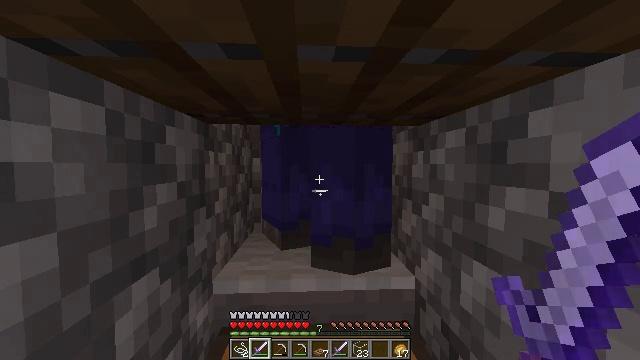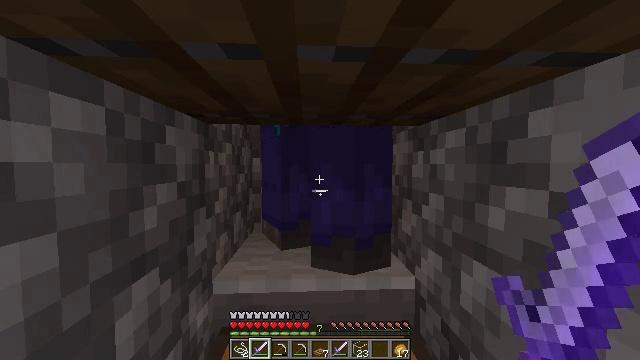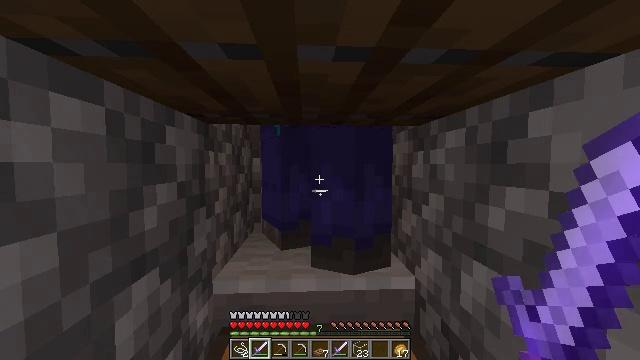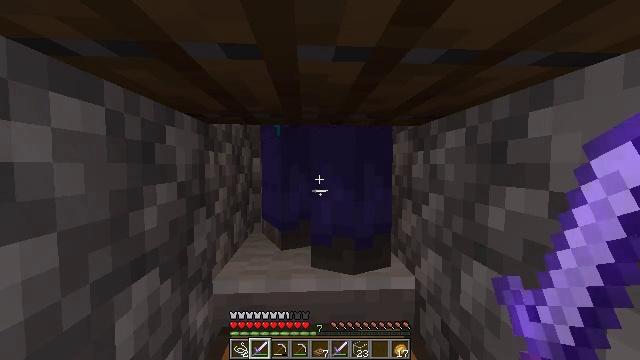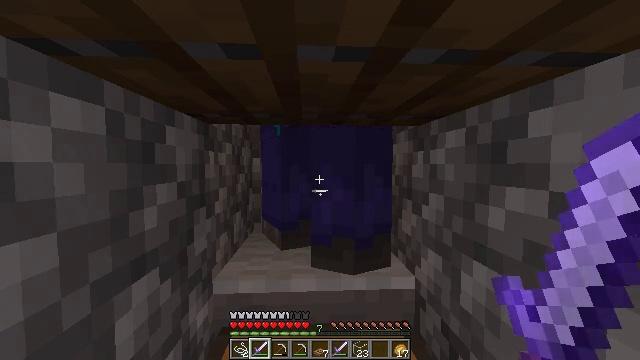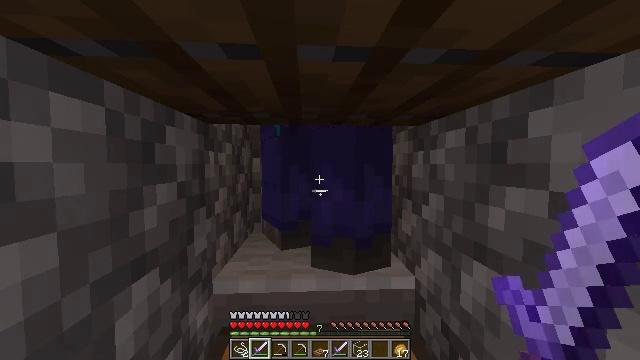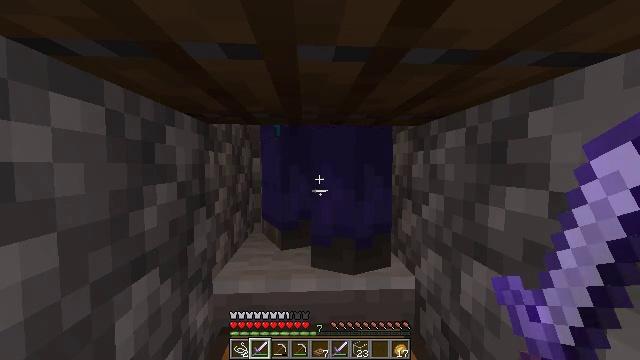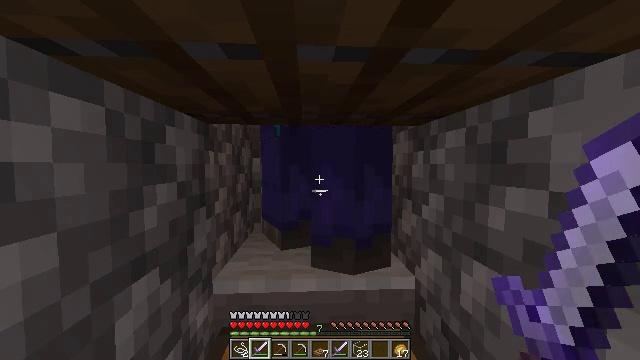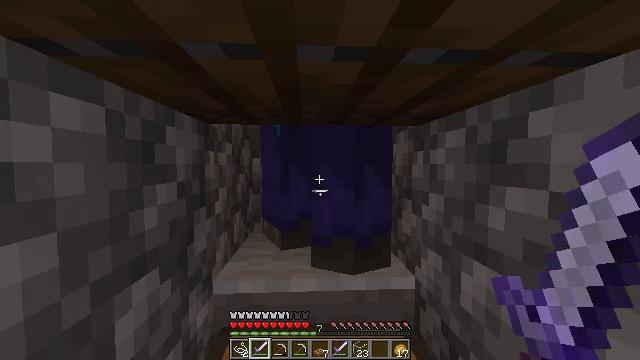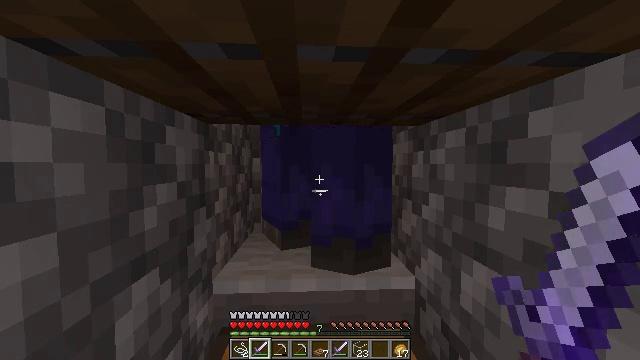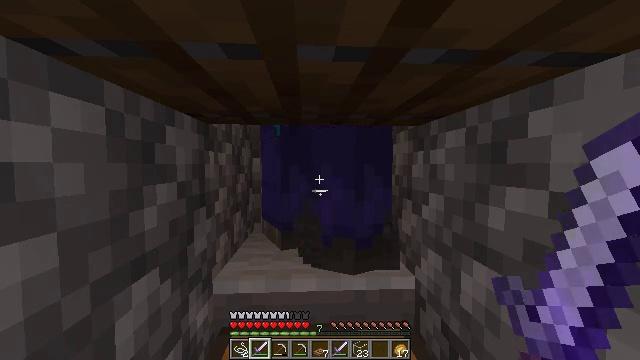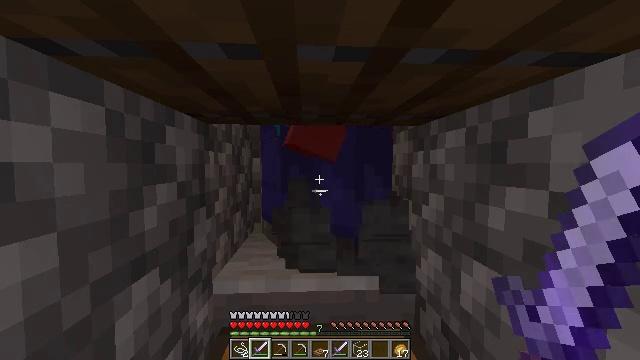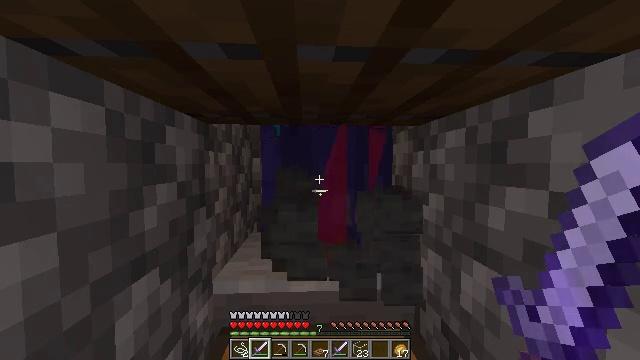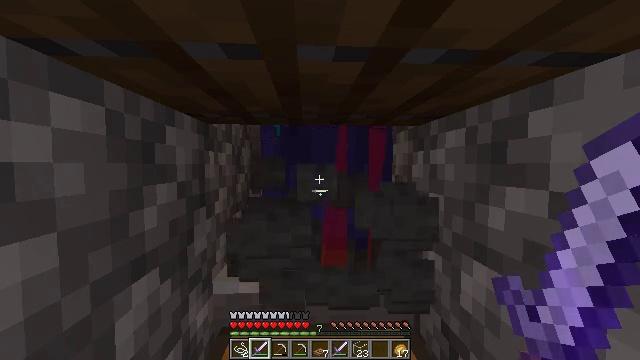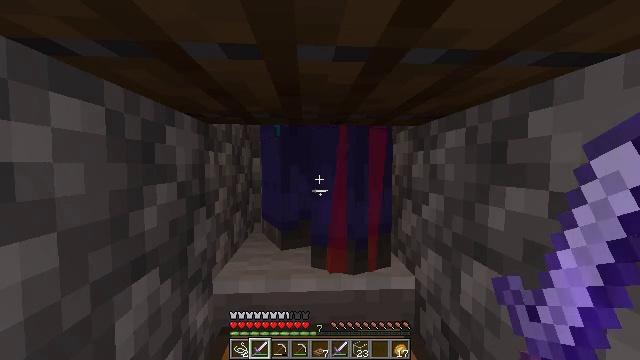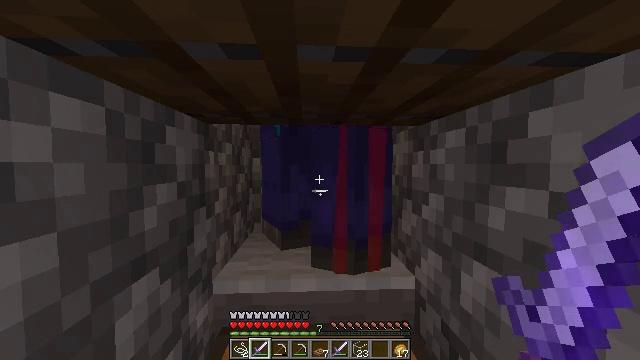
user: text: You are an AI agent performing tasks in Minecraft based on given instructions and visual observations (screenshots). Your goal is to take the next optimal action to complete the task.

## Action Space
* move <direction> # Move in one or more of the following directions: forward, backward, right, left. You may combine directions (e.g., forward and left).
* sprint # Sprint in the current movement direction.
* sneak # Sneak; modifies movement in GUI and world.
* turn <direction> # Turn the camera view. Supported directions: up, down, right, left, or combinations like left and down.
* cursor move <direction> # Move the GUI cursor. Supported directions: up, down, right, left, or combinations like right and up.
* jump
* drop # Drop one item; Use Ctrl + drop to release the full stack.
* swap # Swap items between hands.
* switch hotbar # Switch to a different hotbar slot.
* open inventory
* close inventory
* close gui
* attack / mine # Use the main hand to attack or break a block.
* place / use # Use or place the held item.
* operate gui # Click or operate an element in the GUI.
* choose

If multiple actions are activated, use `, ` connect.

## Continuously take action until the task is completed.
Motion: motion action
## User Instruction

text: Combat enemy.
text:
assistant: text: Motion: no_op
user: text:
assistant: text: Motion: no_op
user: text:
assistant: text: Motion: no_op
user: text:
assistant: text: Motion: no_op
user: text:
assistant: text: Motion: no_op
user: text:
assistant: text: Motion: no_op
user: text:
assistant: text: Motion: no_op
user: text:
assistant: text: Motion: no_op
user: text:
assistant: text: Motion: no_op
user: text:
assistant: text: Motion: no_op
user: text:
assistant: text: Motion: no_op
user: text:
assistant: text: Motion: no_op
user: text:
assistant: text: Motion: no_op
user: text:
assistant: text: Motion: no_op
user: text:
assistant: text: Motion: no_op
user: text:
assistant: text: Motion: no_op
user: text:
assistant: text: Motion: no_op
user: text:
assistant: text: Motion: no_op
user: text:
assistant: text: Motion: no_op
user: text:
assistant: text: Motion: no_op
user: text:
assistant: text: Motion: no_op
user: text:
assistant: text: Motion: no_op
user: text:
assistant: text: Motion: no_op
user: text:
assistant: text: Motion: no_op
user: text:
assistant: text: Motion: no_op
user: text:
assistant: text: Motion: no_op
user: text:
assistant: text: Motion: no_op
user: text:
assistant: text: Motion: no_op
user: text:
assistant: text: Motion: no_op
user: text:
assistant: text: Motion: no_op